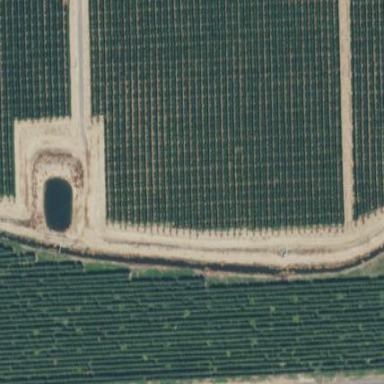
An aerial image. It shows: Orchard.